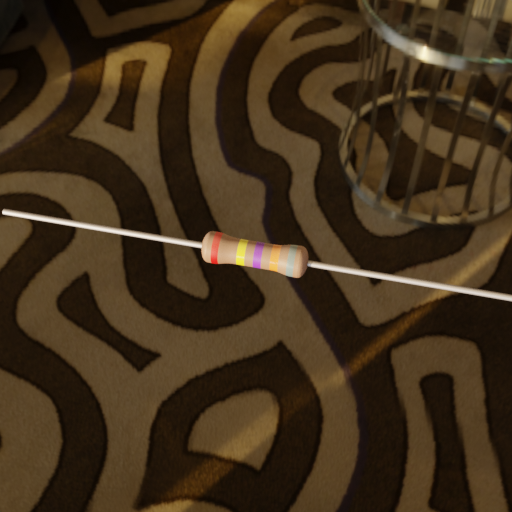
Resistor colour bands (in order): red, yellow, violet, orange, gray